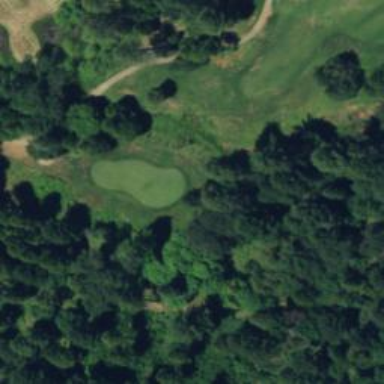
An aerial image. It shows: Golf rough area.